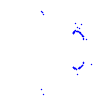
Particle: kaon